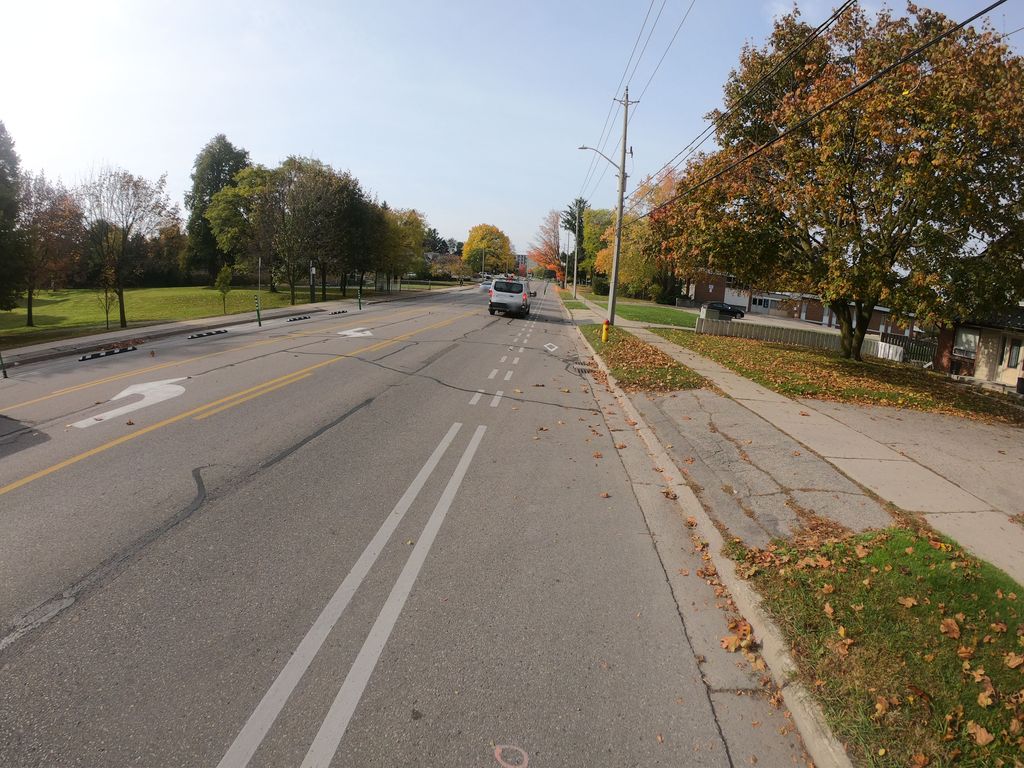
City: kitchener-waterloo